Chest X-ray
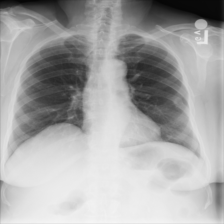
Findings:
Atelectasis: negative
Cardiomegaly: negative
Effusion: negative
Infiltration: negative
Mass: negative
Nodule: negative
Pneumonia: negative
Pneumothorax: negative
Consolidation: negative
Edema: negative
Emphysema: negative
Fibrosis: negative
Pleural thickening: negative
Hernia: negative